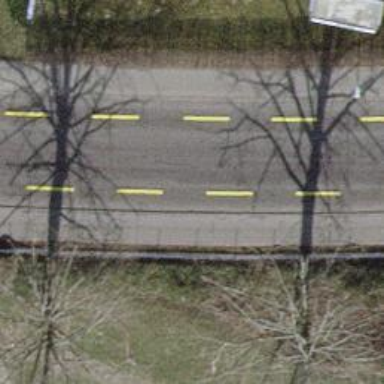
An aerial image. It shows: Asphalt tertiary road with advisory cycle lane.